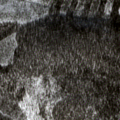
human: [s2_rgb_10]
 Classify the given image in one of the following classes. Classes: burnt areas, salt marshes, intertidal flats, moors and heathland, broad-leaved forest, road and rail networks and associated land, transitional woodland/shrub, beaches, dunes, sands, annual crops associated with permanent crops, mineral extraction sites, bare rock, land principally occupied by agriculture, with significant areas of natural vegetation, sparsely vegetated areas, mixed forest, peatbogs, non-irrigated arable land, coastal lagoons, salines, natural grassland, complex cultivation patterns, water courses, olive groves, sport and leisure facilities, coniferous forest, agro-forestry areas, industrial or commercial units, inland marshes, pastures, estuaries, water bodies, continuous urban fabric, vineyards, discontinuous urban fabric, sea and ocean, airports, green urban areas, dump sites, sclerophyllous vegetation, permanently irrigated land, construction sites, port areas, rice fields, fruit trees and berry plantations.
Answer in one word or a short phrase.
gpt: coniferous forest, transitional woodland/shrub